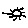
Label: sun